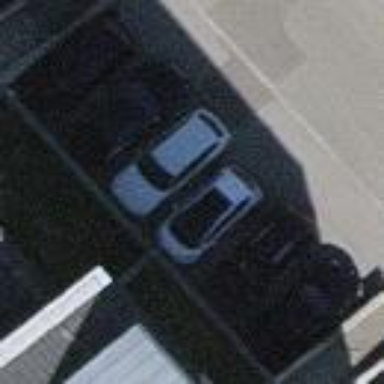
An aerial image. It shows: Street-side parking area.